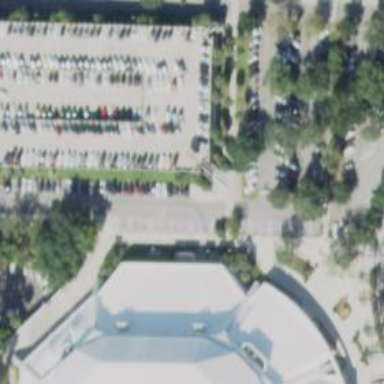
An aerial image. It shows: Parking space.